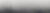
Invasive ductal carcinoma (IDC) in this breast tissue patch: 0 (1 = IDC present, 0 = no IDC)